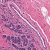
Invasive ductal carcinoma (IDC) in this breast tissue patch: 0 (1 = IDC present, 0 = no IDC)